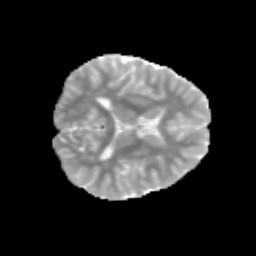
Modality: MD
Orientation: axial
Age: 11
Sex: male
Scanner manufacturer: siemens
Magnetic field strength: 3 T
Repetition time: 3.8 s
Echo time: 0.07 s